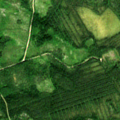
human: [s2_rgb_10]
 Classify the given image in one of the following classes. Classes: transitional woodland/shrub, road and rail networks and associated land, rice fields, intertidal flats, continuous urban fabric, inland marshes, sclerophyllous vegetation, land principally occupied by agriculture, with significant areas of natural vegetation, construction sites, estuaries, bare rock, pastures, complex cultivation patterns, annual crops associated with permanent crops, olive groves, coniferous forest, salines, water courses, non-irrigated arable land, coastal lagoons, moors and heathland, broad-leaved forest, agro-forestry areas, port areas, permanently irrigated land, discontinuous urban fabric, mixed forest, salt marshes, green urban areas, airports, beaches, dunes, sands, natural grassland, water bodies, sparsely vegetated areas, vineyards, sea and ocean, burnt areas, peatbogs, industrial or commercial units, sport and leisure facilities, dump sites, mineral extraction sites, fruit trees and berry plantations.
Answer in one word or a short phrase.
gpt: coniferous forest, transitional woodland/shrub